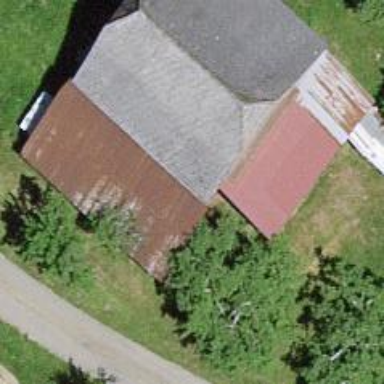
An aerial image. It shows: Barn.